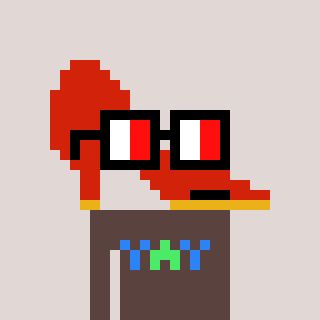
a pixel art character with square glasses with black frames and red eyes, a highheel-shaped head and a darkbrown-colored body on a warm background